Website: bh-photo
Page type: address-validator
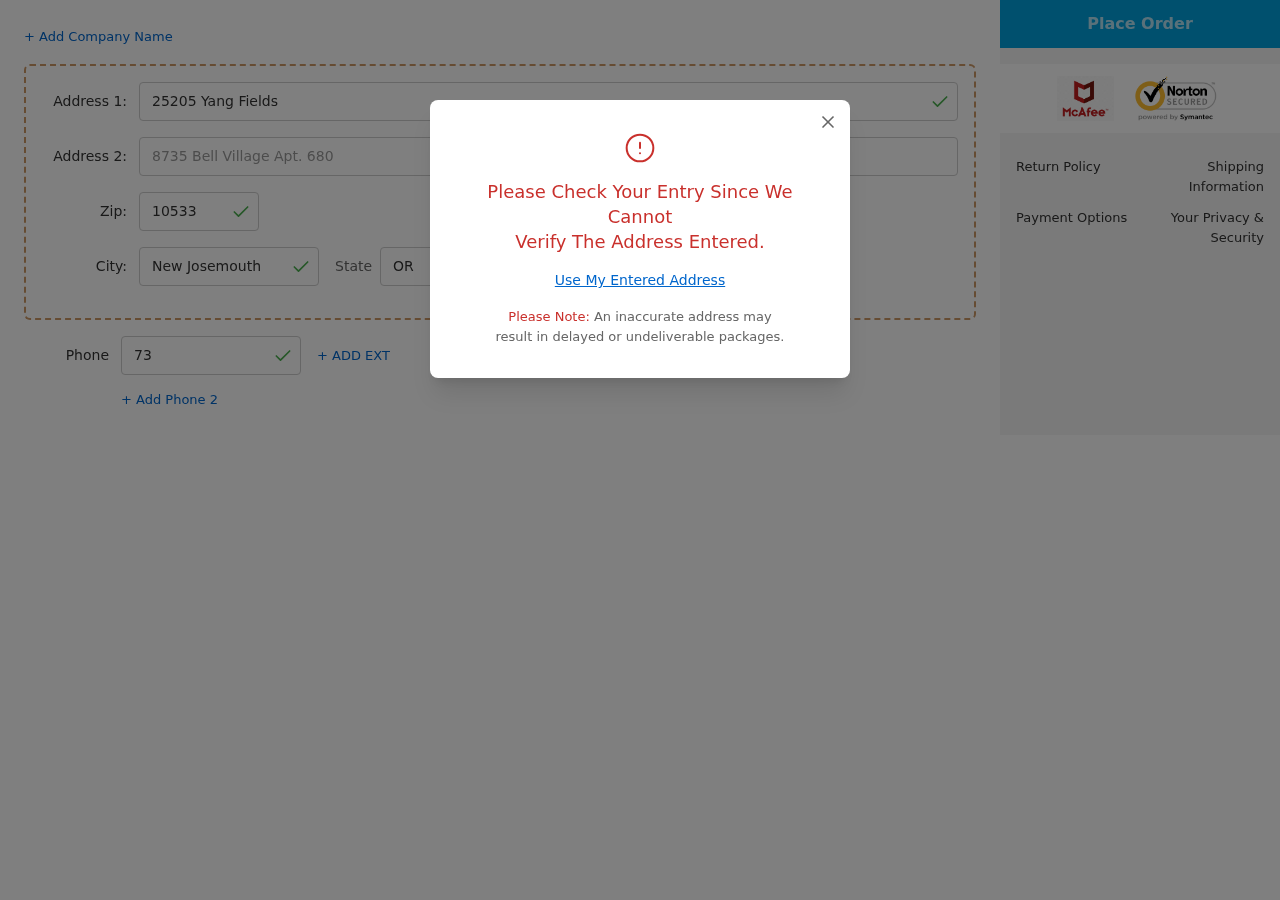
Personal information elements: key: PII_CITY
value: New Josemouth
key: PII_PHONE
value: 7307871925
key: PII_POSTCODE
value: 10533
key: PII_STATE_ABBR
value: OR
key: PII_STREET
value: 25205 Yang Fields
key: PII_STREET2
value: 8735 Bell Village Apt. 680